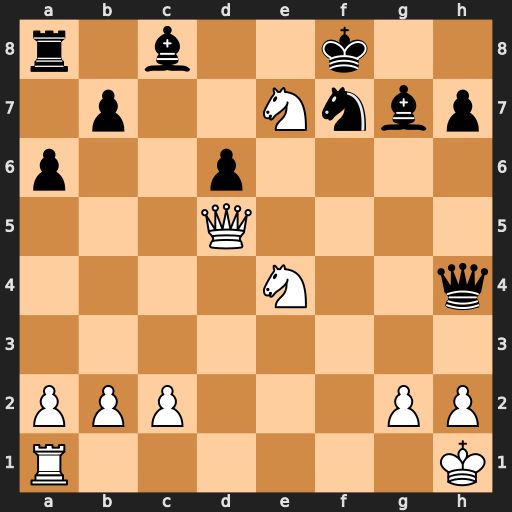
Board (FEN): r1b2k2/1p2Nnbp/p2p4/3Q4/4N2q/8/PPP3PP/R6K
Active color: w
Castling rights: -
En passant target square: -
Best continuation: Nxc8 Rxc8 Rf1